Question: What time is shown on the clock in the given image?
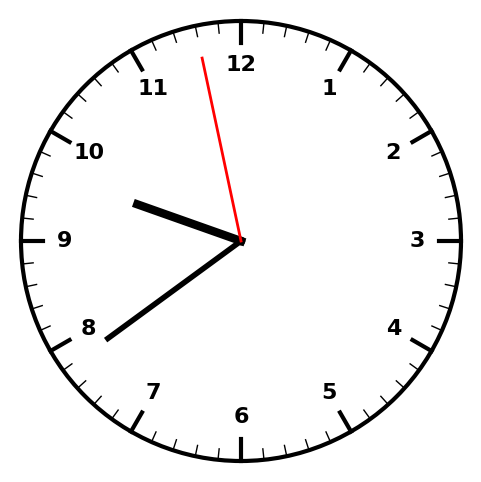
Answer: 09:38:58